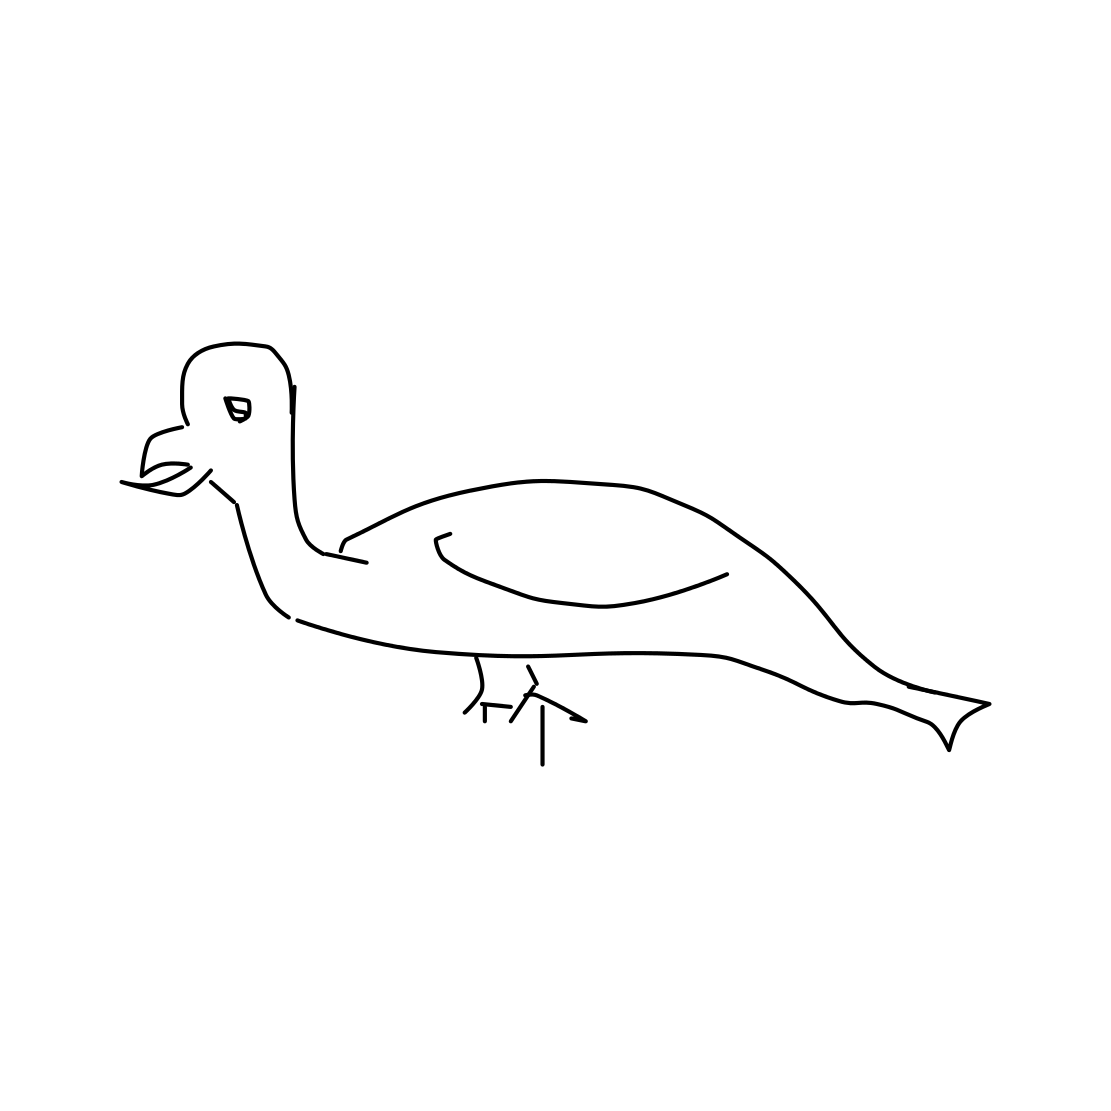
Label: parrot